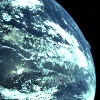
Label: cloud